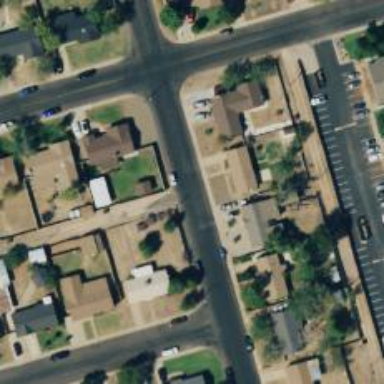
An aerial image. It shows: Alley classified as service road.